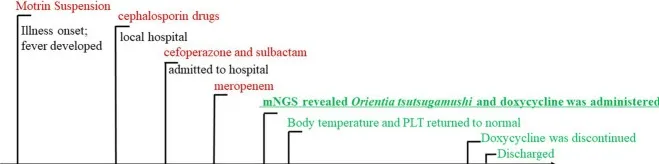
The timeline of case 1.
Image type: chart (chart)